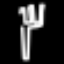
Label: fork